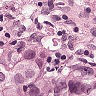
Metastatic tissue present: yes